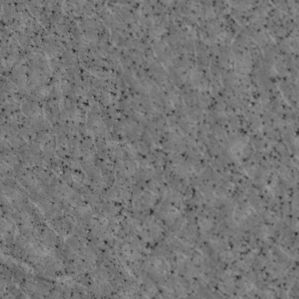
Label: non_frost